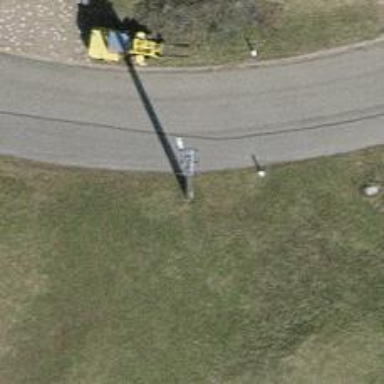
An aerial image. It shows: Straight power pole with straightforward line management.